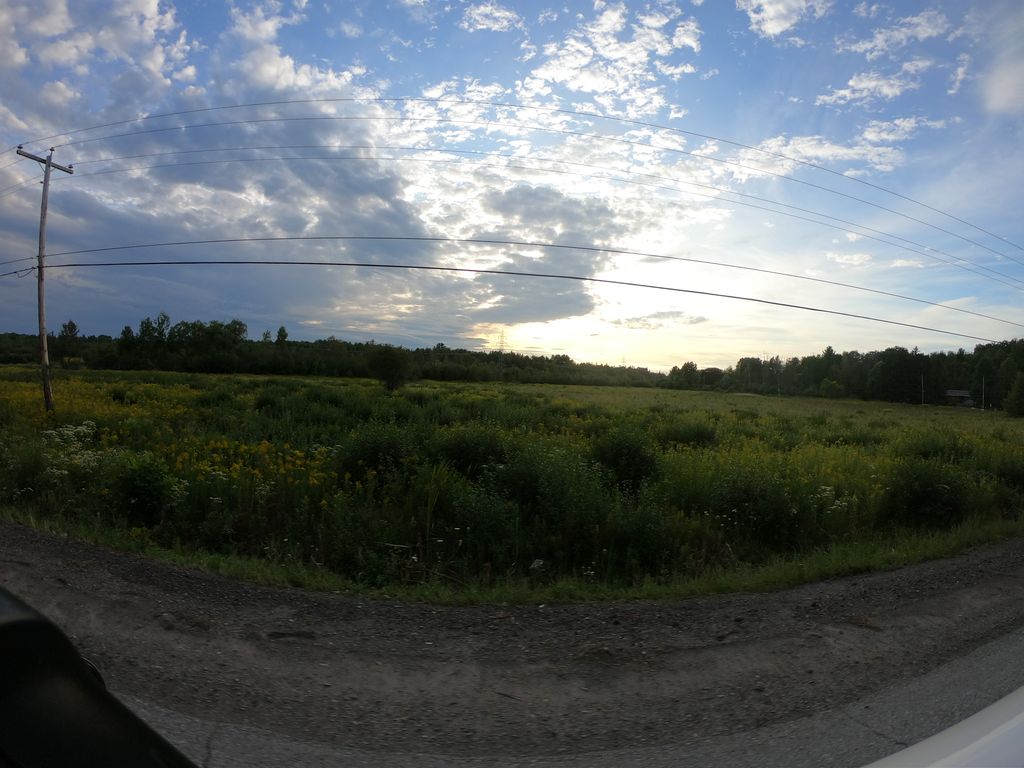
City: ottawa-gatineau